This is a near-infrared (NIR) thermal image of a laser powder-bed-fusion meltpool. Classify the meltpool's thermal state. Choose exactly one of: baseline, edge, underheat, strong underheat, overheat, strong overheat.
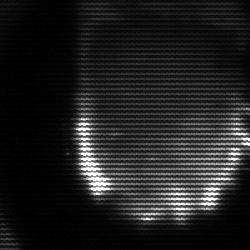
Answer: baseline